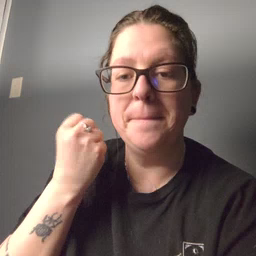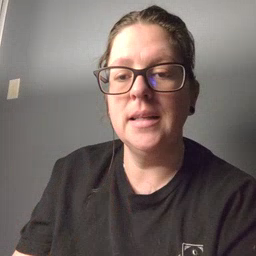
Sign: many